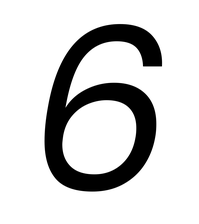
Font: Poppins-Italic